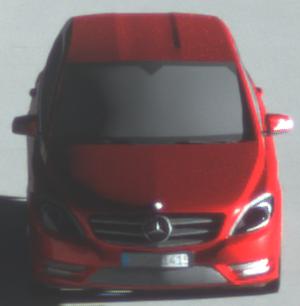
Make: Mercedes-Benz
Model: B 180 BlueEFFICIENCY
Detailed model: B-Class (246)
Model produced from: 2011/11
Model produced until: 2012/10
Doors: 5
Color: red
Road condition: dry road
Daytime: sunrise or sunset
Contrast: high contrast